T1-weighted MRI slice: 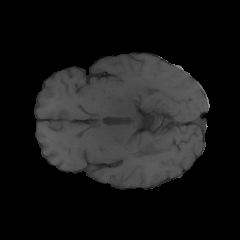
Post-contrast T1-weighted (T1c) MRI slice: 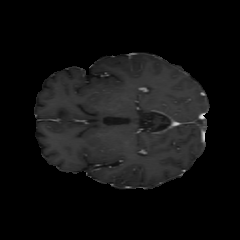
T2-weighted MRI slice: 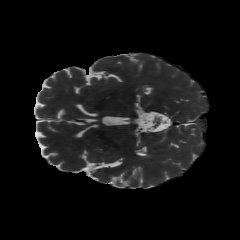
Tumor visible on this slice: no